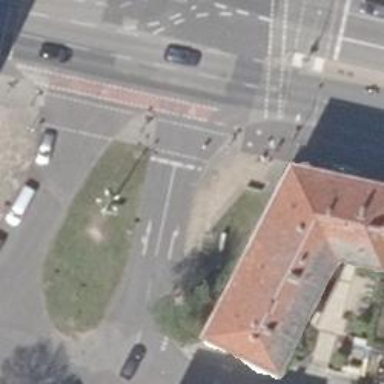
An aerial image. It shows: Road with traffic signals controlling the flow of traffic.